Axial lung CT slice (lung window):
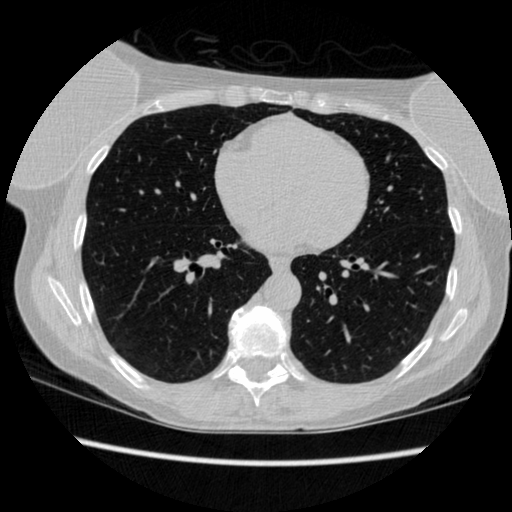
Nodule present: no